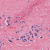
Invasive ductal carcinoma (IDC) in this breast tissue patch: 1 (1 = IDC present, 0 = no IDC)